Field crop: maize
Growth stage: 2
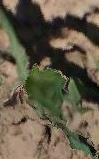
Species: maize